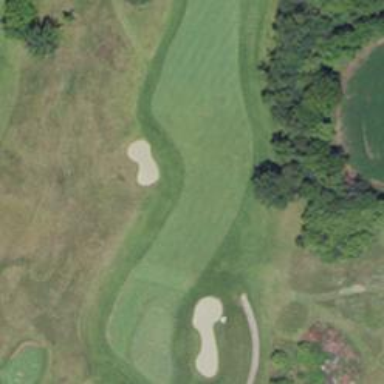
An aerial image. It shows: Golf hole.